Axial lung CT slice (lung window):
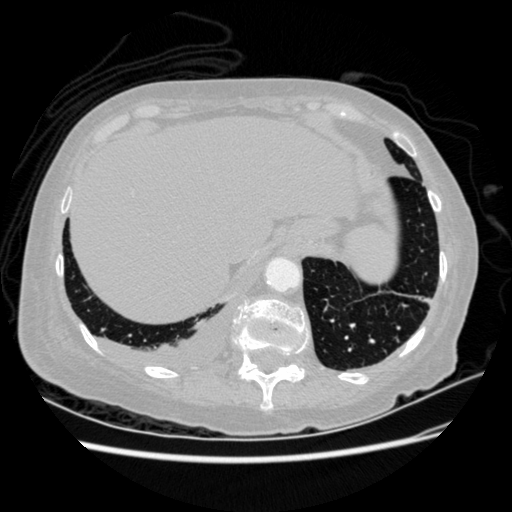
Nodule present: no